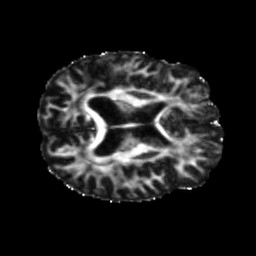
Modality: FA
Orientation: axial
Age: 64
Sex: male
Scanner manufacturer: siemens
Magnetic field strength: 3 T
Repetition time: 5.25 s
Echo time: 0.08 s